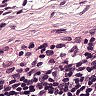
Metastatic tissue present: no